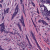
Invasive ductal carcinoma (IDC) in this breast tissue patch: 1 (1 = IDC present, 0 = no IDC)